Question: Help I'm very new with web developing using ASP.NET. Why is the my web app does not give the desired output like IE does when debugging my code below:
'''
<!DOCTYPE html PUBLIC "-//W3C//DTD XHTML 1.0 Transitional//EN" "http://www.w3.org/TR/xhtml1/DTD/xhtml1-transitional.dtd">
<html xmlns="http://www.w3.org/1999/xhtml">
<head>
<title></title>
<style type="text/css">
h1{color:Blue}
h2{color:Red}
</style>
<script type="text/javascript">
function ShowColor() {
alert("You selected " + SelectColor.value);
BodyContent.style.backgroundColor = SelectColor.value;
}
</script>
</head>
<body>
<div id="BodyContent">
<h1>HelloWorld</h1>
<h2>Welcome</h2>
<p>
This is my first Web Page</p>
<hr />
Please select color:
<select id="SelectColor">
<option value="white">white</option>
<option value="yellow">yellow</option>
<option value="silver">silver</option>
</select>
<input id="ButtonColor" type="button" value="Select" onclick="ShowColor()" />
</div>
</body>
</html>
'''
Problem is that FF does not executes the javascript "ShowColor" when i clicked the Select button but IE does.

'''
function ShowColor() {
alert("You selected " + SelectColor.value);
BodyContent.style.backgroundColor = SelectColor.value;
}
'''
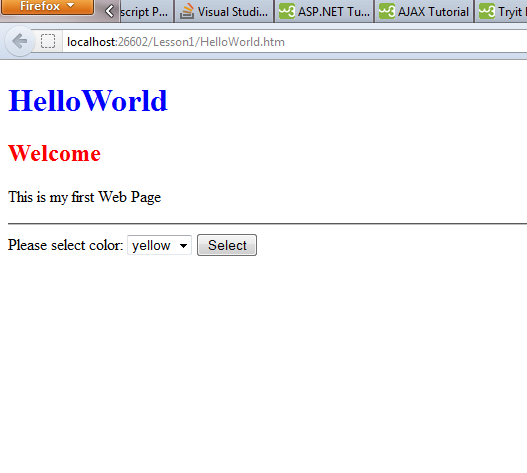
Answer: Your javascript function should be as follows:
'''
function ShowColor() {
alert("You selected " + document.getElementById("SelectColor").value);
document.body.style.backgroundColor = document.getElementById("SelectColor").value;
}
'''
You need to select the actual elements by using javascript. For example document.gelElementById("id of element"), and then change the documents color. This should work in any browser.
The function now shows the appropriate selected value and actually changes the background of the webpage. Mark as answer if this helped you out.